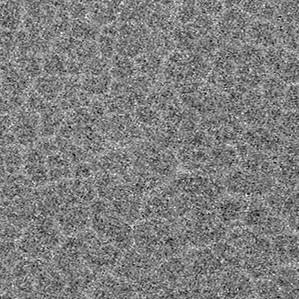
Label: frost